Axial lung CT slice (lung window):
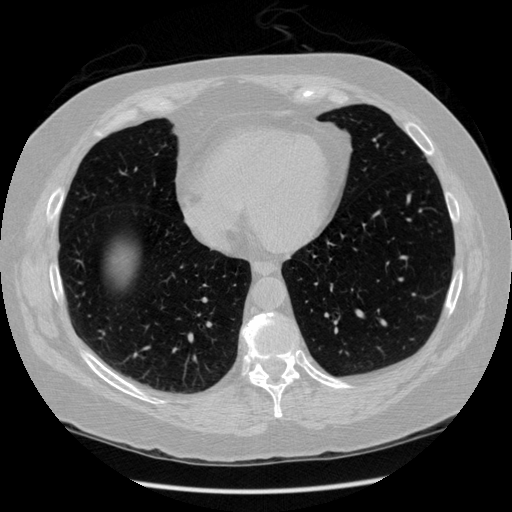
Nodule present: no